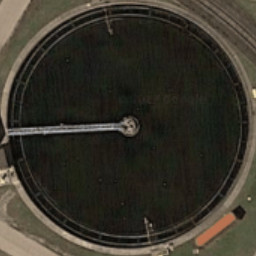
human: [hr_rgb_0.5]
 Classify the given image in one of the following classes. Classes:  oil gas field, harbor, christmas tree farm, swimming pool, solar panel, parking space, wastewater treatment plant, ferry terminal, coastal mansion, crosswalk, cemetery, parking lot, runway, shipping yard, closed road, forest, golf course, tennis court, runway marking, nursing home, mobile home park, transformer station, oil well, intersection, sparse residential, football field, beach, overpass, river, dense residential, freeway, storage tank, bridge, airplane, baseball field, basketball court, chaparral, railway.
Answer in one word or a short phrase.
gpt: wastewater treatment plant